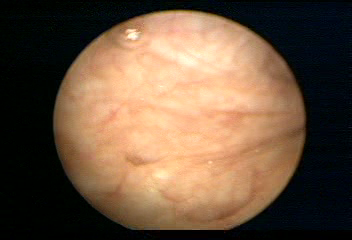
Modality: WLC
Class: Foreign bodies
Subclass: AirBubble
Bladder cancer association: No
Annotated structures: Air bubble